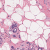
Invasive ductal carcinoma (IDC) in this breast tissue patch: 0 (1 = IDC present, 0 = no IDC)